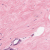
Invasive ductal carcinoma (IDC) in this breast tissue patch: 0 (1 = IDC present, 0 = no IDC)